Question: I am styling a datatable but I can't figure out how to style the top left filed of the datagrid. It is the gray field in this picture:

Do you know how to do it?
Here is my style so far:
'''
<Style TargetType="{x:Type DataGrid}">
<Setter Property="Margin" Value="5" />
<Setter Property="Background">
<Setter.Value>
<LinearGradientBrush EndPoint="0.5,1" StartPoint="0.5,0">
<GradientStop Color="White"/>
<GradientStop Color="AliceBlue" Offset="1"/>
</LinearGradientBrush>
</Setter.Value>
</Setter>
<Setter Property="RowBackground">
<Setter.Value>
<LinearGradientBrush EndPoint="0.5,1" StartPoint="0.5,0">
<GradientStop Color="#BAF0FF"/>
<GradientStop Color="PowderBlue" Offset="1"/>
</LinearGradientBrush>
</Setter.Value>
</Setter>
<Setter Property="AlternatingRowBackground">
<Setter.Value>
<LinearGradientBrush EndPoint="0.5,1" StartPoint="0.5,0">
<GradientStop Color="White"/>
<GradientStop Color="AliceBlue" Offset="1"/>
</LinearGradientBrush>
</Setter.Value>
</Setter>
<Setter Property="HorizontalGridLinesBrush" Value="LightGray" />
<Setter Property="VerticalGridLinesBrush" Value="LightGray" />
</Style>
'''
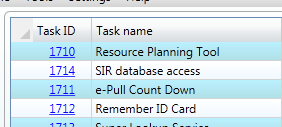
Answer: From this <URL> I was able to create this code which correctly sets the style of the button:
'''
<DataGrid>
<DataGrid.Resources>
<Style TargetType="Button" x:Key="{ComponentResourceKey ResourceId=DataGridSelectAllButtonStyle, TypeInTargetAssembly={x:Type DataGrid}}">
<Setter Property="Background" Value="Black" />
</Style>
</DataGrid.Resources>
</DataGrid>
'''